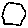
Label: hexagon